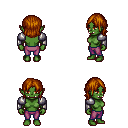
a pixel art fantasy rpg character, female body template, orc, green skin, steel arm armor, magenta pants, brunette long bangs hairstyle, four views (front, back, left, right), 2x2 character sprite sheet, small pixel art, hard edges, no anti-aliasing